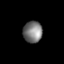
Tissue: lung
Cell type: Others
Senescence score: 0.1883
Nuclear area (px): 408
Mean DAPI intensity: 119.382